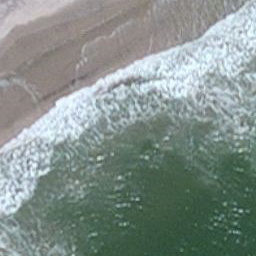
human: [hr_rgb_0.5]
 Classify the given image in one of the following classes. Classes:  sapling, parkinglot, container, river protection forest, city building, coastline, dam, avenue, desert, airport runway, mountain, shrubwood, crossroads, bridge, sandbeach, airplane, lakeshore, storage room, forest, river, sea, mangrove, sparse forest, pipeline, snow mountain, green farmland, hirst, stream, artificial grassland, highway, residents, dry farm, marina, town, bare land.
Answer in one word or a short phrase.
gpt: coastline